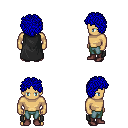
a pixel art fantasy rpg character, male body template, human, tanned skin, black cape, teal pants, blue curly afro hairstyle, maroon shoes, four views (front, back, left, right), 2x2 character sprite sheet, small pixel art, hard edges, no anti-aliasing